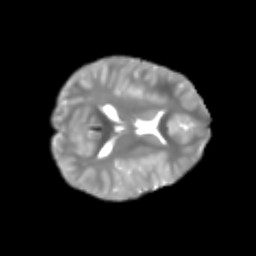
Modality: T2w
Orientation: axial
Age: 8
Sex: male
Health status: healthy